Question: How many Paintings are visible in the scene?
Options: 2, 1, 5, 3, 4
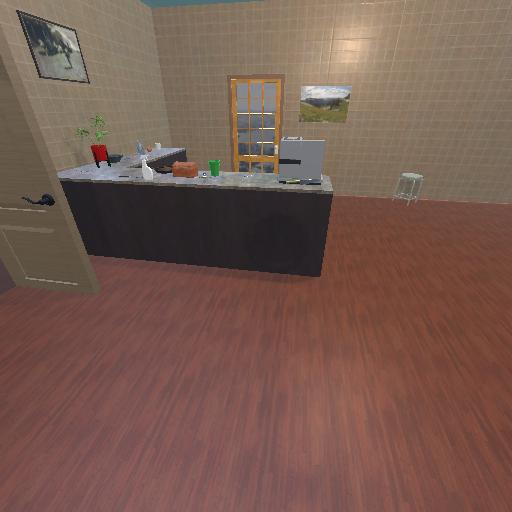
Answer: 2